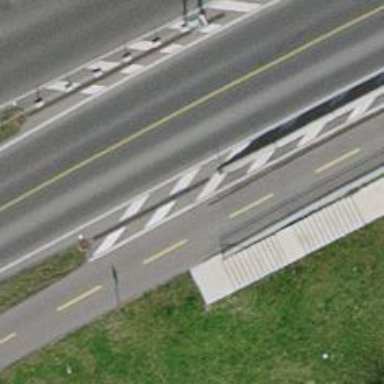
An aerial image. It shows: Concrete footway.